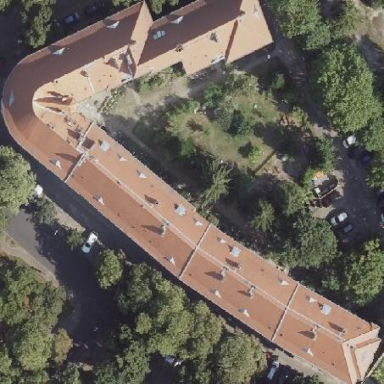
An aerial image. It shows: Image showing building with apartments.